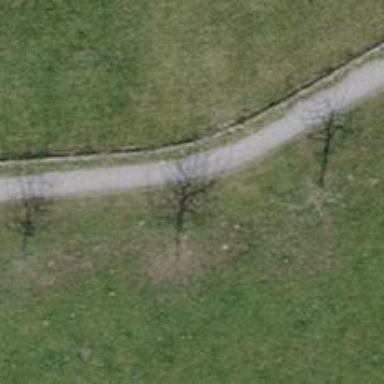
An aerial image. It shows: Unpaved footway.